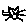
Label: cat